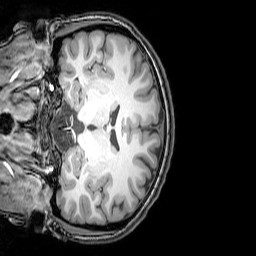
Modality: T1w
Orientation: coronal
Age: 24
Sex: female
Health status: healthy
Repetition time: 0.081 s
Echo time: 0.037 s